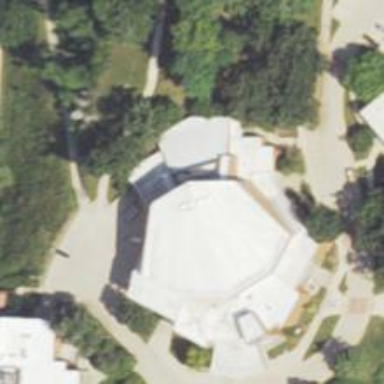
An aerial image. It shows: Concert hall.